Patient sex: F
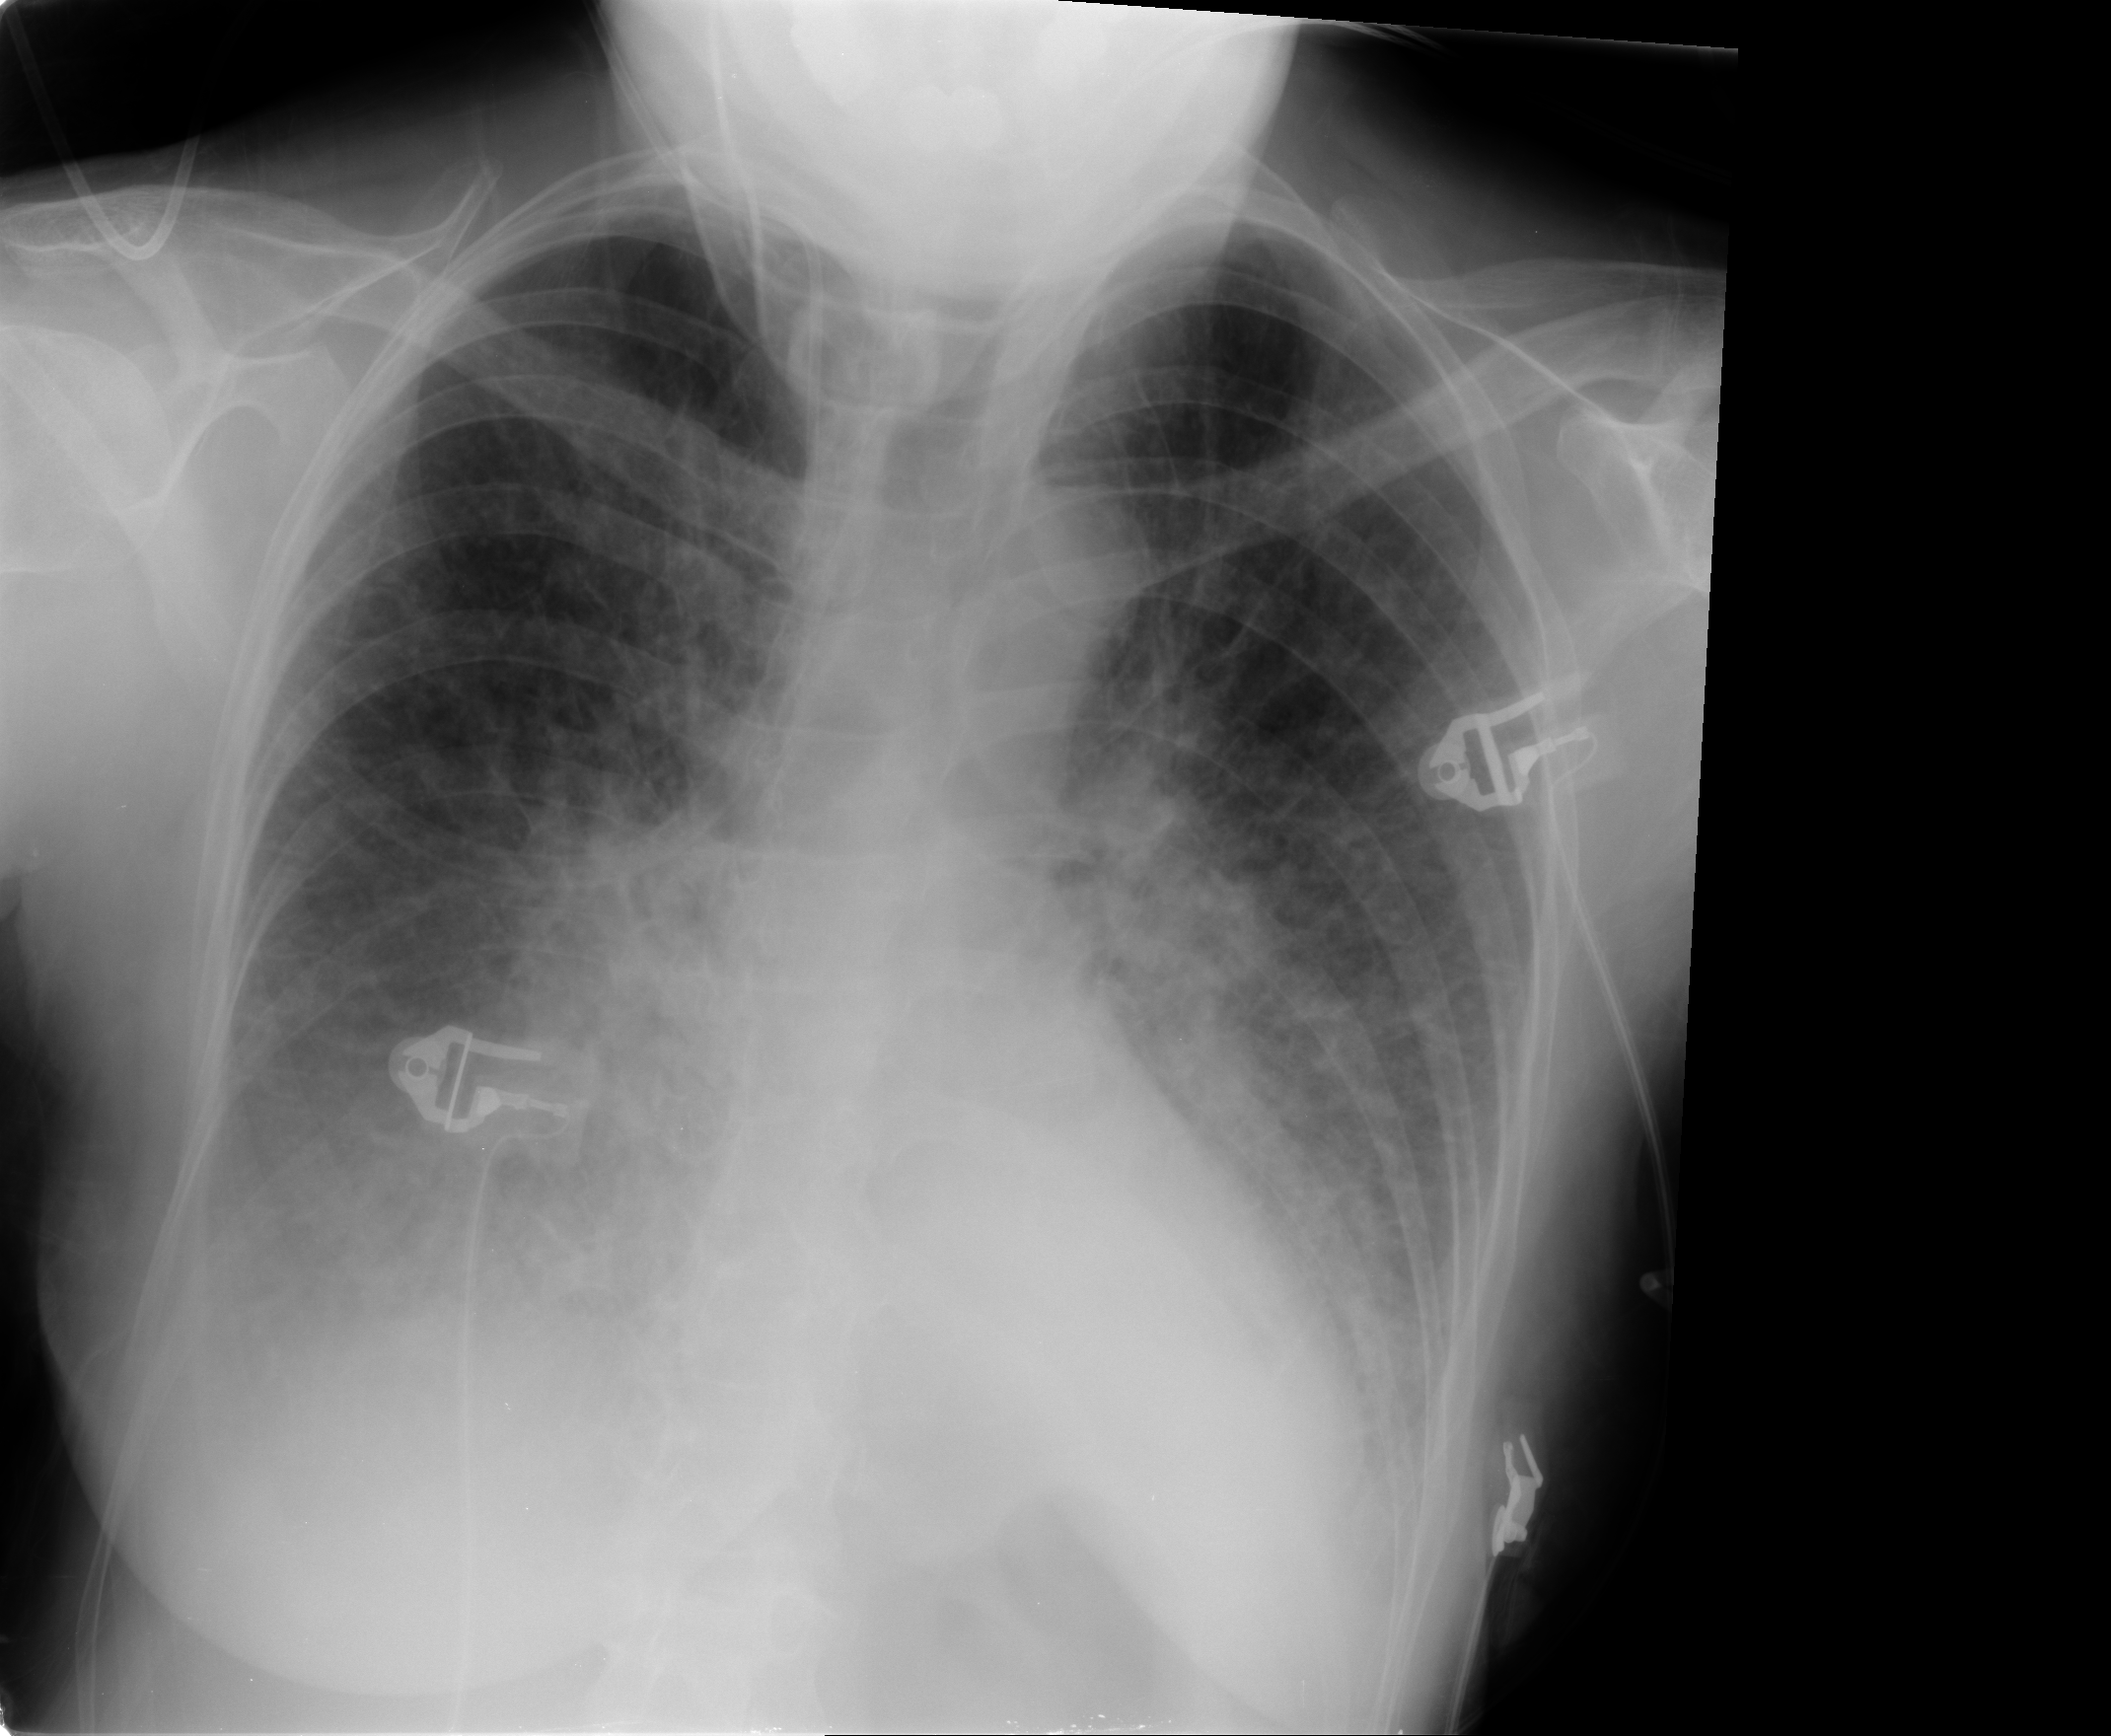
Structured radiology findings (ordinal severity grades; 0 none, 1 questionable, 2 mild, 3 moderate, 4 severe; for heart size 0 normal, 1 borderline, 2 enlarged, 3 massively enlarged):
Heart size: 0
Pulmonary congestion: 3
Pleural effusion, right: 2
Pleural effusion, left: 2
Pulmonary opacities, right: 0
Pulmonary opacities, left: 0
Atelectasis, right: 2
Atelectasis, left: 2